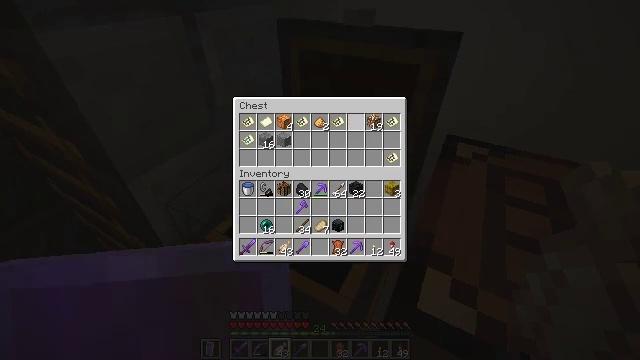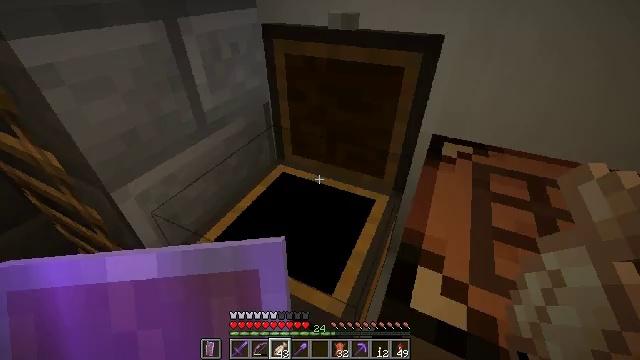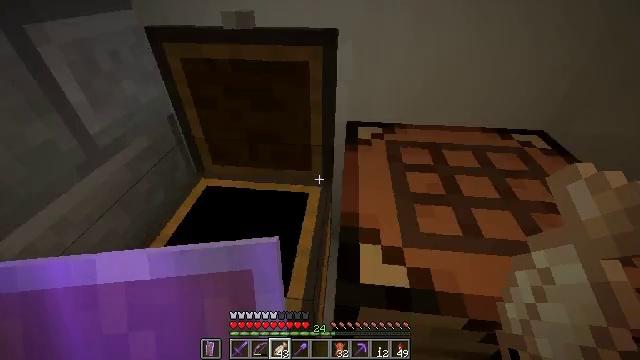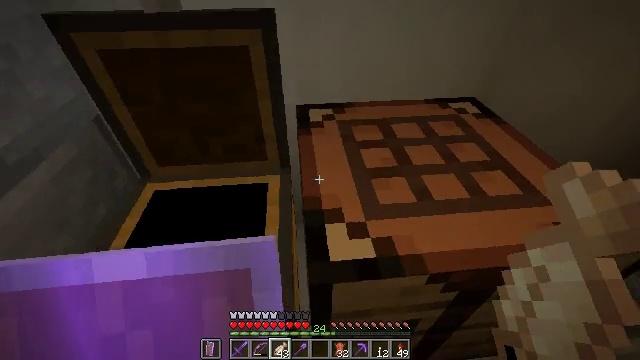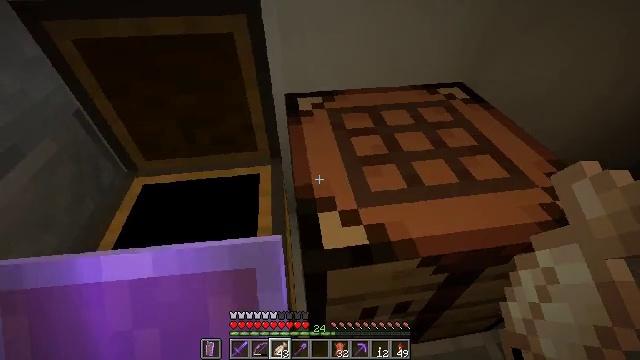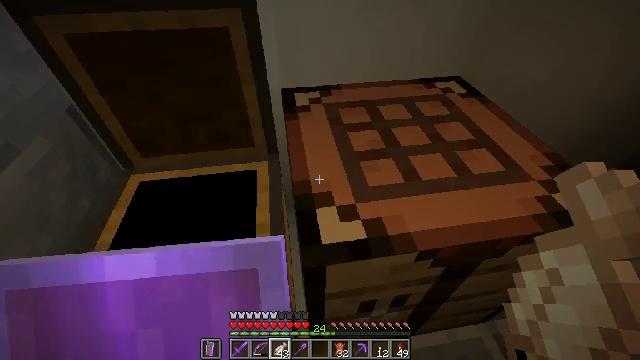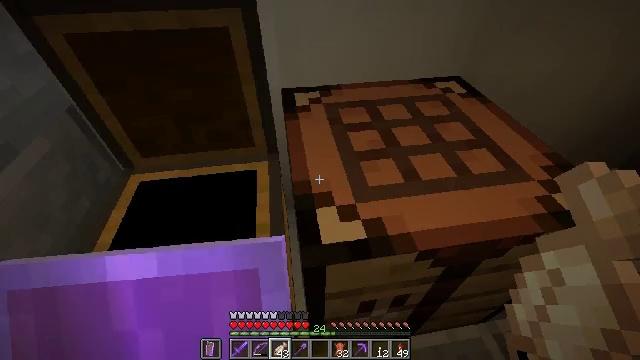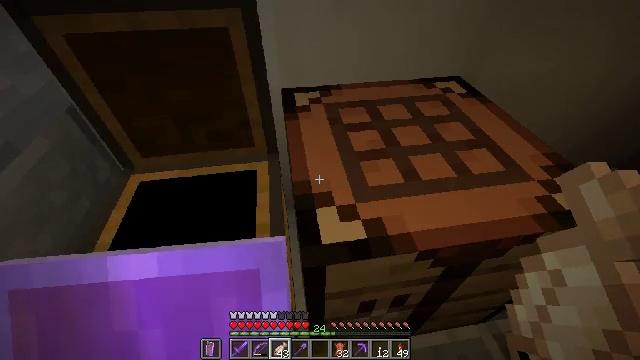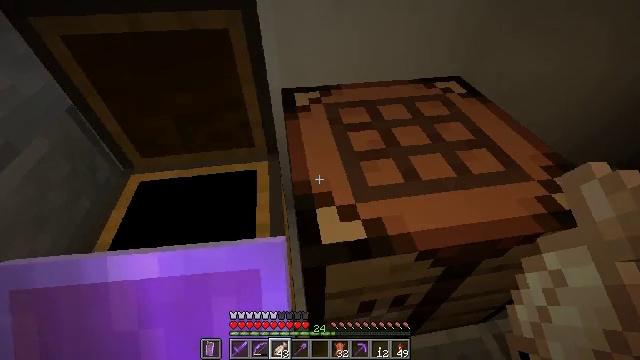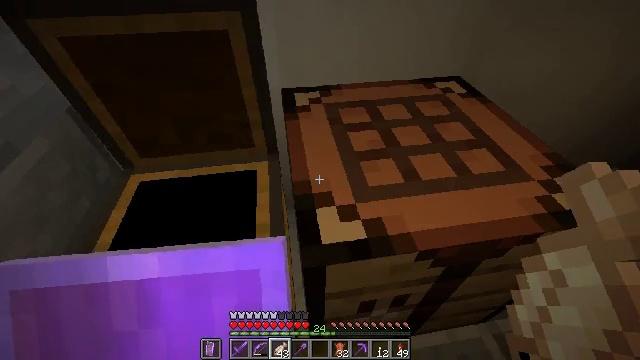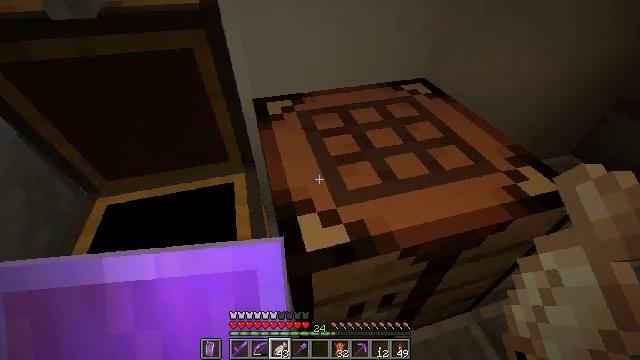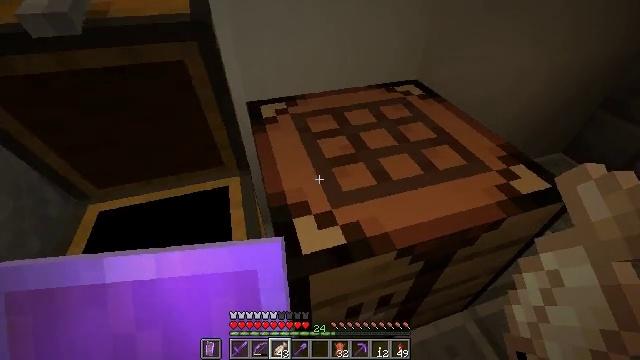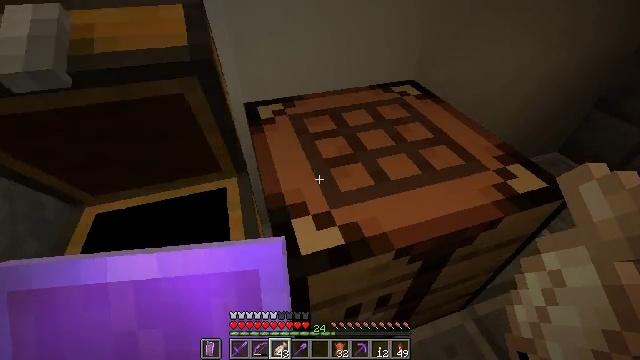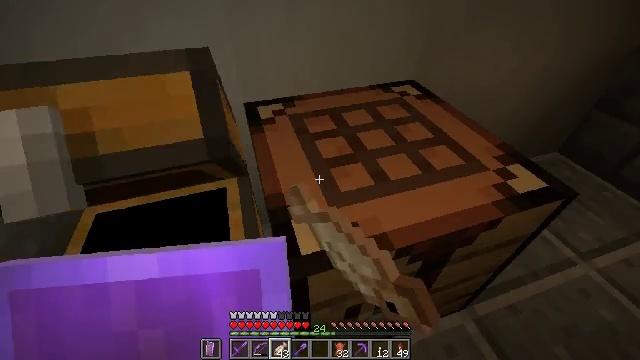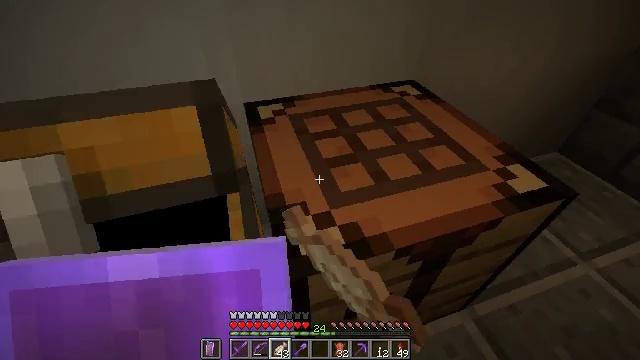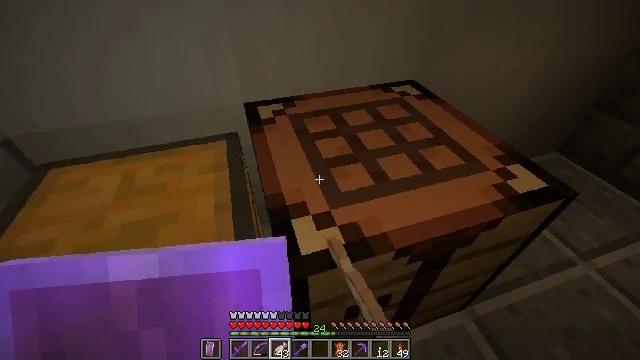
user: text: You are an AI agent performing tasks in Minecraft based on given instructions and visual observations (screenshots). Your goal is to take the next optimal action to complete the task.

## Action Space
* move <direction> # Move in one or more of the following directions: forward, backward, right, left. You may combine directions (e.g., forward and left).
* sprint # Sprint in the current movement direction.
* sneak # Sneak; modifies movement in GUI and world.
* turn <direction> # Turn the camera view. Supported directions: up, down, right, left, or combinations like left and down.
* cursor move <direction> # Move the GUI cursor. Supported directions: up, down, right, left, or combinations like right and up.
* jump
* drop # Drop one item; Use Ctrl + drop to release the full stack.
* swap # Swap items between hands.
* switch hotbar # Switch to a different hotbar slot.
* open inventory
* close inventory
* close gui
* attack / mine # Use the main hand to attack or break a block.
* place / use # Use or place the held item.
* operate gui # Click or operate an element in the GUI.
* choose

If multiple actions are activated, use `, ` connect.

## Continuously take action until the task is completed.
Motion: motion action
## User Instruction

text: Use sticks and leather to craft an item frame.
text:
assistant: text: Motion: turn right
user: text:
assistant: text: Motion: turn right
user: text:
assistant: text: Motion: turn right and down
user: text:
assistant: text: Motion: turn right and down
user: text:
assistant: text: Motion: turn down
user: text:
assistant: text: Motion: no_op
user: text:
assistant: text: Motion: no_op
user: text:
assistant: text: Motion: no_op
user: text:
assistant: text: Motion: no_op
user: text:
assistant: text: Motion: turn right and up
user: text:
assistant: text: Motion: turn right
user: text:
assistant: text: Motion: use / place
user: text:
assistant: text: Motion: use / place
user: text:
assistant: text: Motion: use / place
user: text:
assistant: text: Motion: use / place
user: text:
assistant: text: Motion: no_op
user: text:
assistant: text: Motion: no_op
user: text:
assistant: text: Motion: no_op
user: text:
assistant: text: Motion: no_op
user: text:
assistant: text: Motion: no_op
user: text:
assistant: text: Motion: no_op
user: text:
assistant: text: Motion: turn left
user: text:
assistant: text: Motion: turn left
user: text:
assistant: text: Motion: turn left
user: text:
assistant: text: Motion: turn left
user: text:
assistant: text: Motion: no_op
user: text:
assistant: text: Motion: turn left
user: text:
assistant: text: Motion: no_op
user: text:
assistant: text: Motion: no_op
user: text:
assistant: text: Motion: turn left and down